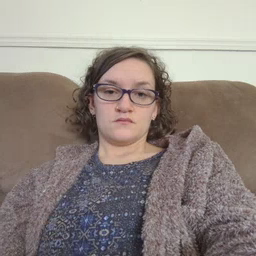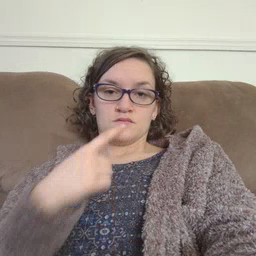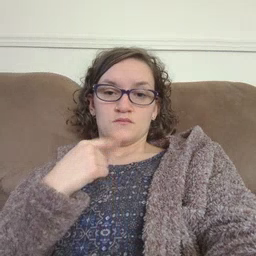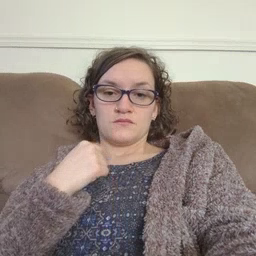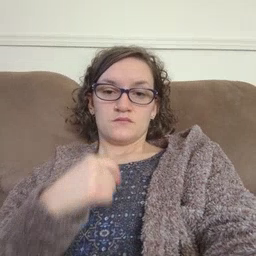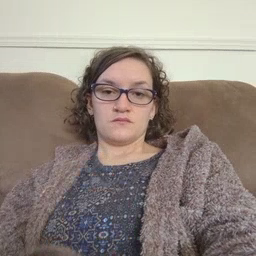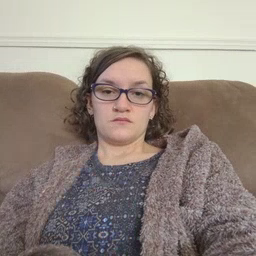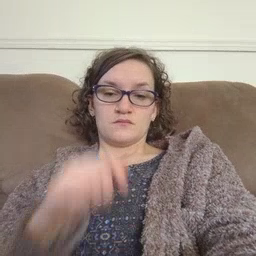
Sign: red